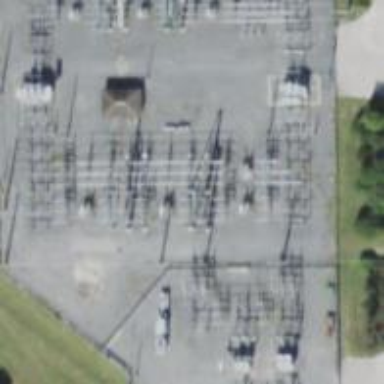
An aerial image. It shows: Switch used for power control.